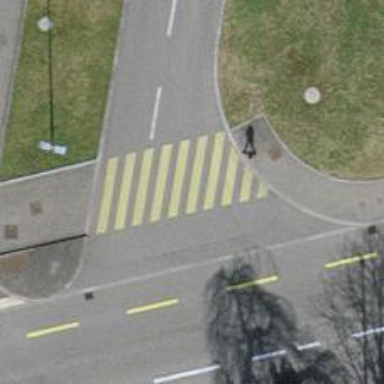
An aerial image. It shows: Kerb serving as barrier.